Question: Im relativly new to core plot and I stuck at some point.
I have a graph like this:

and want to draw the graph with no gap, like the red dotted line shows!
How would you do that without drawing a plot symbol at this point?
It also should be possible to connect the to points if the value in Y is different!
Has somebody dealed with that?
Thanks for any tip!
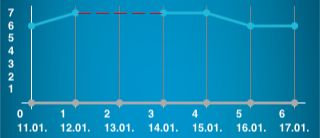
Answer: Tell the plot it has only 6 data points ('-numberOfRecordsForPlot:' returns 6).
'''
Index X Y
-------------------
0 0 6
1 1 7
2 3 7
3 4 7
4 5 6
5 6 6
'''